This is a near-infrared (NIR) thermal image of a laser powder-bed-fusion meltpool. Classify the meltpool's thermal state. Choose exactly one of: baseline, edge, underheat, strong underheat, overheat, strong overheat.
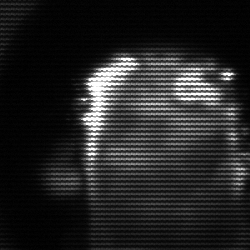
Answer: baseline